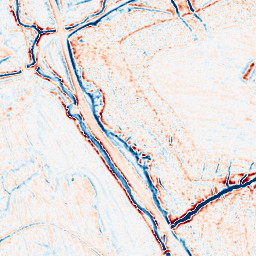
Category: edge_preserving
Decomposition family: bilateral
Decomposition parameters: d: 9
sigma_color: 50
sigma_space: 50
Upsampling method: linear_exact
Upsampling parameters: scale: 4
Upsampling scale: 4